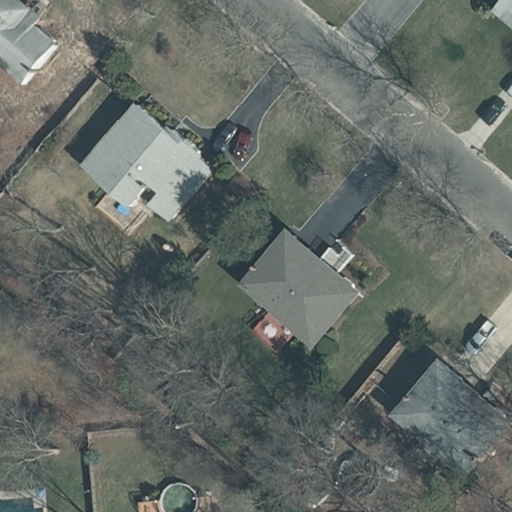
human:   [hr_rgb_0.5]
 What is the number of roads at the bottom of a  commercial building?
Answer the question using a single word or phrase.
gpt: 0

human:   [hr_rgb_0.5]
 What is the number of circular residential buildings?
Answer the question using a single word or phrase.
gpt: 0

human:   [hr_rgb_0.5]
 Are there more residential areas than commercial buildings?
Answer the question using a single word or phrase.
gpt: yes

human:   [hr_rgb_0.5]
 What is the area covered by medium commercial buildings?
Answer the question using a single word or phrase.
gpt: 0m2

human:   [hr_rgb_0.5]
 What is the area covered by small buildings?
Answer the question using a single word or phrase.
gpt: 17m2

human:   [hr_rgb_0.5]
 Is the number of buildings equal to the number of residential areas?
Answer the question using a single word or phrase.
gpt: no

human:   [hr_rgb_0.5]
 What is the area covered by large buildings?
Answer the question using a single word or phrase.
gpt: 0m2

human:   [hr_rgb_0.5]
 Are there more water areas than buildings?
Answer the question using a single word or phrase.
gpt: no

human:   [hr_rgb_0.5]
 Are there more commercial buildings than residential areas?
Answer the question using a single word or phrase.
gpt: no

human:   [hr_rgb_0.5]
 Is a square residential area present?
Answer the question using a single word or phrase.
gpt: no

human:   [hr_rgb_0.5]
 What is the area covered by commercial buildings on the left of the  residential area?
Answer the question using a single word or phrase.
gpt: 0m2

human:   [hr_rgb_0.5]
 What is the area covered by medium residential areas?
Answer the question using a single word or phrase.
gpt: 0m2

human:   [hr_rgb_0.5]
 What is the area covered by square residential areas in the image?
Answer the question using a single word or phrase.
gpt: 0m2

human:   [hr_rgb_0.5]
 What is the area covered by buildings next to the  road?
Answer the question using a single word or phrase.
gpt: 1040m2

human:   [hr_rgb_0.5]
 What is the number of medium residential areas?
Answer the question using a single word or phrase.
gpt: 0

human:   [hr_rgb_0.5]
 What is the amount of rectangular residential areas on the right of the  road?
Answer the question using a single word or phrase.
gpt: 1

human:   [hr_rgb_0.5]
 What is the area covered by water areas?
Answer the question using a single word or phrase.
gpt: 0m2

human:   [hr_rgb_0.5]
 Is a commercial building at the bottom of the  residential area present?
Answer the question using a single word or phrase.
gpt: no

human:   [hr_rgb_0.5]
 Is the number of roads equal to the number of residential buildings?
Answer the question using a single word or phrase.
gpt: no

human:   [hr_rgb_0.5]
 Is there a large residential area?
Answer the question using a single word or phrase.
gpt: yes

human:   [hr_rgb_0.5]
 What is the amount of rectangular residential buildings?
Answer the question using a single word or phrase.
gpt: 2

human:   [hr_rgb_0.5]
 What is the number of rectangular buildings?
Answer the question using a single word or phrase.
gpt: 2

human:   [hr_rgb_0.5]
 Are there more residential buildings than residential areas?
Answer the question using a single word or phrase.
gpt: yes

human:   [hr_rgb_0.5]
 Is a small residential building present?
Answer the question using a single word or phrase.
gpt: yes

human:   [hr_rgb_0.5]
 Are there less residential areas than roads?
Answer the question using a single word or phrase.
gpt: no

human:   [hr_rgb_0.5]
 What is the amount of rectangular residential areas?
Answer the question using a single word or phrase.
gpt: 1

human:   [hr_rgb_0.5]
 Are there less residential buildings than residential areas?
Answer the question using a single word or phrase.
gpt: no

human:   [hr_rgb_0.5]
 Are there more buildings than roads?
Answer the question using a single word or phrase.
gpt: yes

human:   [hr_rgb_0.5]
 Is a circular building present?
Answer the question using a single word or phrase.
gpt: no

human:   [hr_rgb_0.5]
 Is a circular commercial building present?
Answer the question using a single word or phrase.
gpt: no

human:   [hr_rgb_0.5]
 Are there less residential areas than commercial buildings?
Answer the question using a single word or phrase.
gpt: no

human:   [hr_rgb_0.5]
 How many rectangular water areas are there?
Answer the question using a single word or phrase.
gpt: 0

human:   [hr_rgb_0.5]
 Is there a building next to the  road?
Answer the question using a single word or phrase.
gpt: yes

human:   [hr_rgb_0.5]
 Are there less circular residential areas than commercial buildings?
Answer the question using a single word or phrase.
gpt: no

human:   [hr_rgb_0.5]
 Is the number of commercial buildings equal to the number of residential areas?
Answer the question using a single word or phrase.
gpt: no

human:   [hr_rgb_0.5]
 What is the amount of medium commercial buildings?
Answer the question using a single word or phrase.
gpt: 0